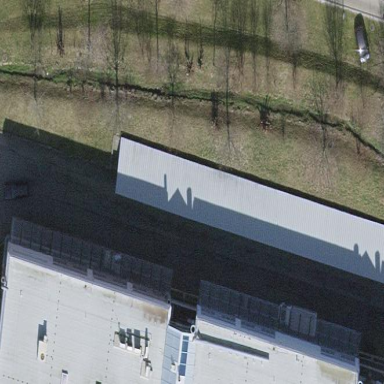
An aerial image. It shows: View of roof of building.